Question: I'm not sure why, but I can't sort my collection by a nested attribute in my collection. Below is a screenshot of the collection. I can successfully sort by an attribute like "title" as seen below, but not by a nested attribute like ratings.critics_rating or ratings.audience_score. When I try to log out a or b for the nested attributes, I get "undefined".
This works:
'''
comparator: (a, b) ->
log 'comparing'
a = a.get('title') ## works
b = b.get('title') ## works
return 0 if a is b
if a > b then 1 else -1
'''
This doesn't
'''
comparator: (a, b) ->
log 'comparing'
a = a.get('ratings.critics_rating') ## doesnt work
b = b.get('ratings.critics_rating') ## doesnt work
...
'''

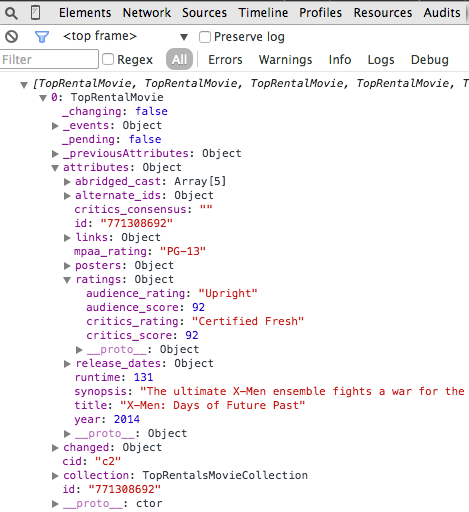
Answer: <URL>' is equivalent to 'a.attributes['ratings.critics_rating']' and that's not what you want.
Try 'a.get('ratings').critics_rating' instead,
'''
comparator: (a, b) ->
log 'comparing'
a = a.get('ratings').critics_rating
b = b.get('ratings').critics_rating
'''
And a demo <URL>